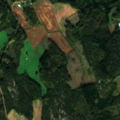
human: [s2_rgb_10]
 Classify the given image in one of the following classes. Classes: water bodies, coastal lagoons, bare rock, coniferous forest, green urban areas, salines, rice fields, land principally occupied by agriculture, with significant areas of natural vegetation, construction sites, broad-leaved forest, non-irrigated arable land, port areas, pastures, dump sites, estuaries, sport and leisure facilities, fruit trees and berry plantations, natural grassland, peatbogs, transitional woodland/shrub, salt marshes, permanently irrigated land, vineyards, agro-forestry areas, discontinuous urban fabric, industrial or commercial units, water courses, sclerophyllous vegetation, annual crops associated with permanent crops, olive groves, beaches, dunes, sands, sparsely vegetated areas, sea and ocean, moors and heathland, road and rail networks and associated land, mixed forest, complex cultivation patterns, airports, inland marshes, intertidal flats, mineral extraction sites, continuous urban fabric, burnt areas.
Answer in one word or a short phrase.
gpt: non-irrigated arable land, land principally occupied by agriculture, with significant areas of natural vegetation, coniferous forest, mixed forest